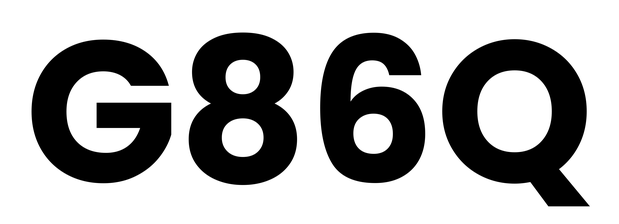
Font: Poppins-Bold